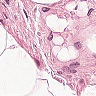
Metastatic tissue present: no